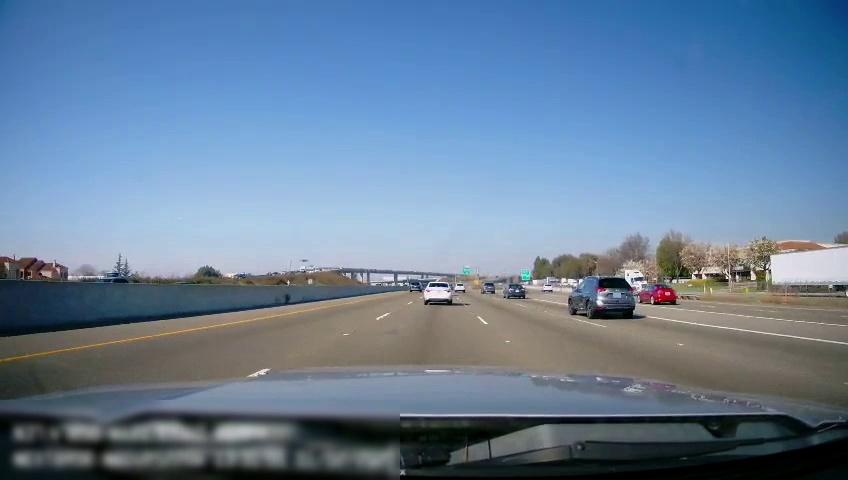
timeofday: Day
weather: Sunny
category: Vehicles | Truck
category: Drivable Space
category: Drivable Space
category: Vehicles | Other LV
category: Vehicles | Truck
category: Vehicles | Car
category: Vehicles | Car
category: Vehicles | SUV
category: Vehicles | Car
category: Vehicles | SUV
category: Vehicles | SUV
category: Vehicles | SUV
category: Vehicles | Car
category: Lanes | Alternate Lane
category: Lanes | Alternate Lane
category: Lanes | Alternate Lane
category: Lanes | Alternate Lane
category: Lanes | Current Lane
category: Lanes | Current Lane
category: Lanes | Alternate Lane
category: Lanes | Alternate Lane
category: Traffic | Signs